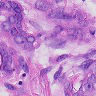
Metastatic tissue present: yes